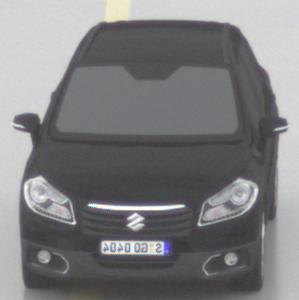
Make: Suzuki
Model: SX4 S-Cross 1.6
Detailed model: SX4 (II) S-Cross
Model produced from: 2013/10
Model produced until: 2015/08
Doors: 5
Color: black
Road condition: wet road
Daytime: morning or afternoon
Contrast: low contrast